Field crop: tomato
Growth stage: 1
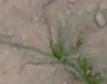
Species: cyperus